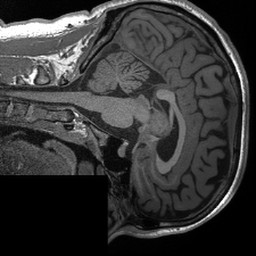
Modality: T1w
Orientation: sagittal
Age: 25
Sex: male